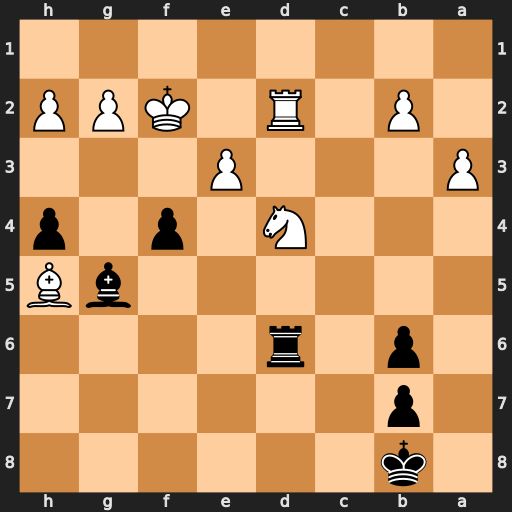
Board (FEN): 1k6/1p6/1p1r4/6bB/3N1p1p/P3P3/1P1R1KPP/8
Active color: b
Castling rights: -
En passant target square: -
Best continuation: fxe3+ Ke2 exd2